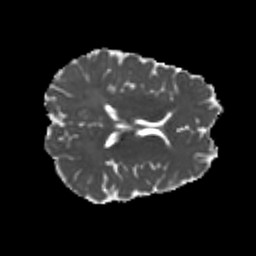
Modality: MD
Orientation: axial
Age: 20
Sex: male
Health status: healthy
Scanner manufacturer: philips
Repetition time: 7.386 s
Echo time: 0.08599 s